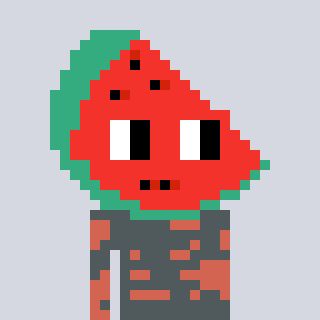
a pixel art character with square red glasses, a watermelon-shaped head and a peachy-colored body on a cool background